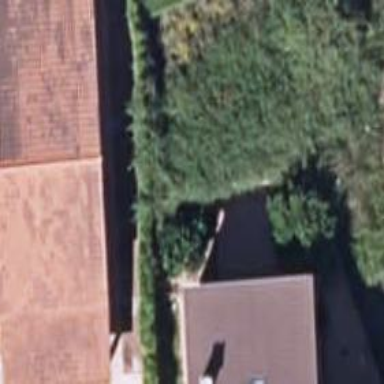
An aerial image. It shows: Fence is in the image.